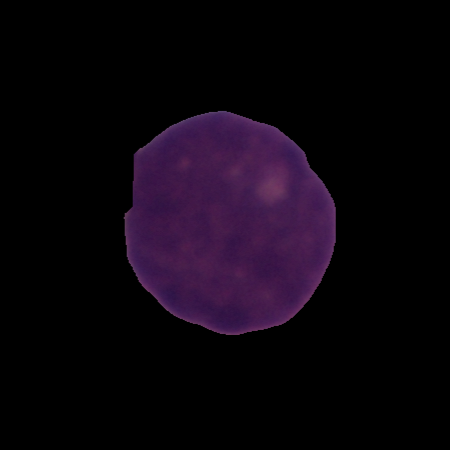
Label: cancer